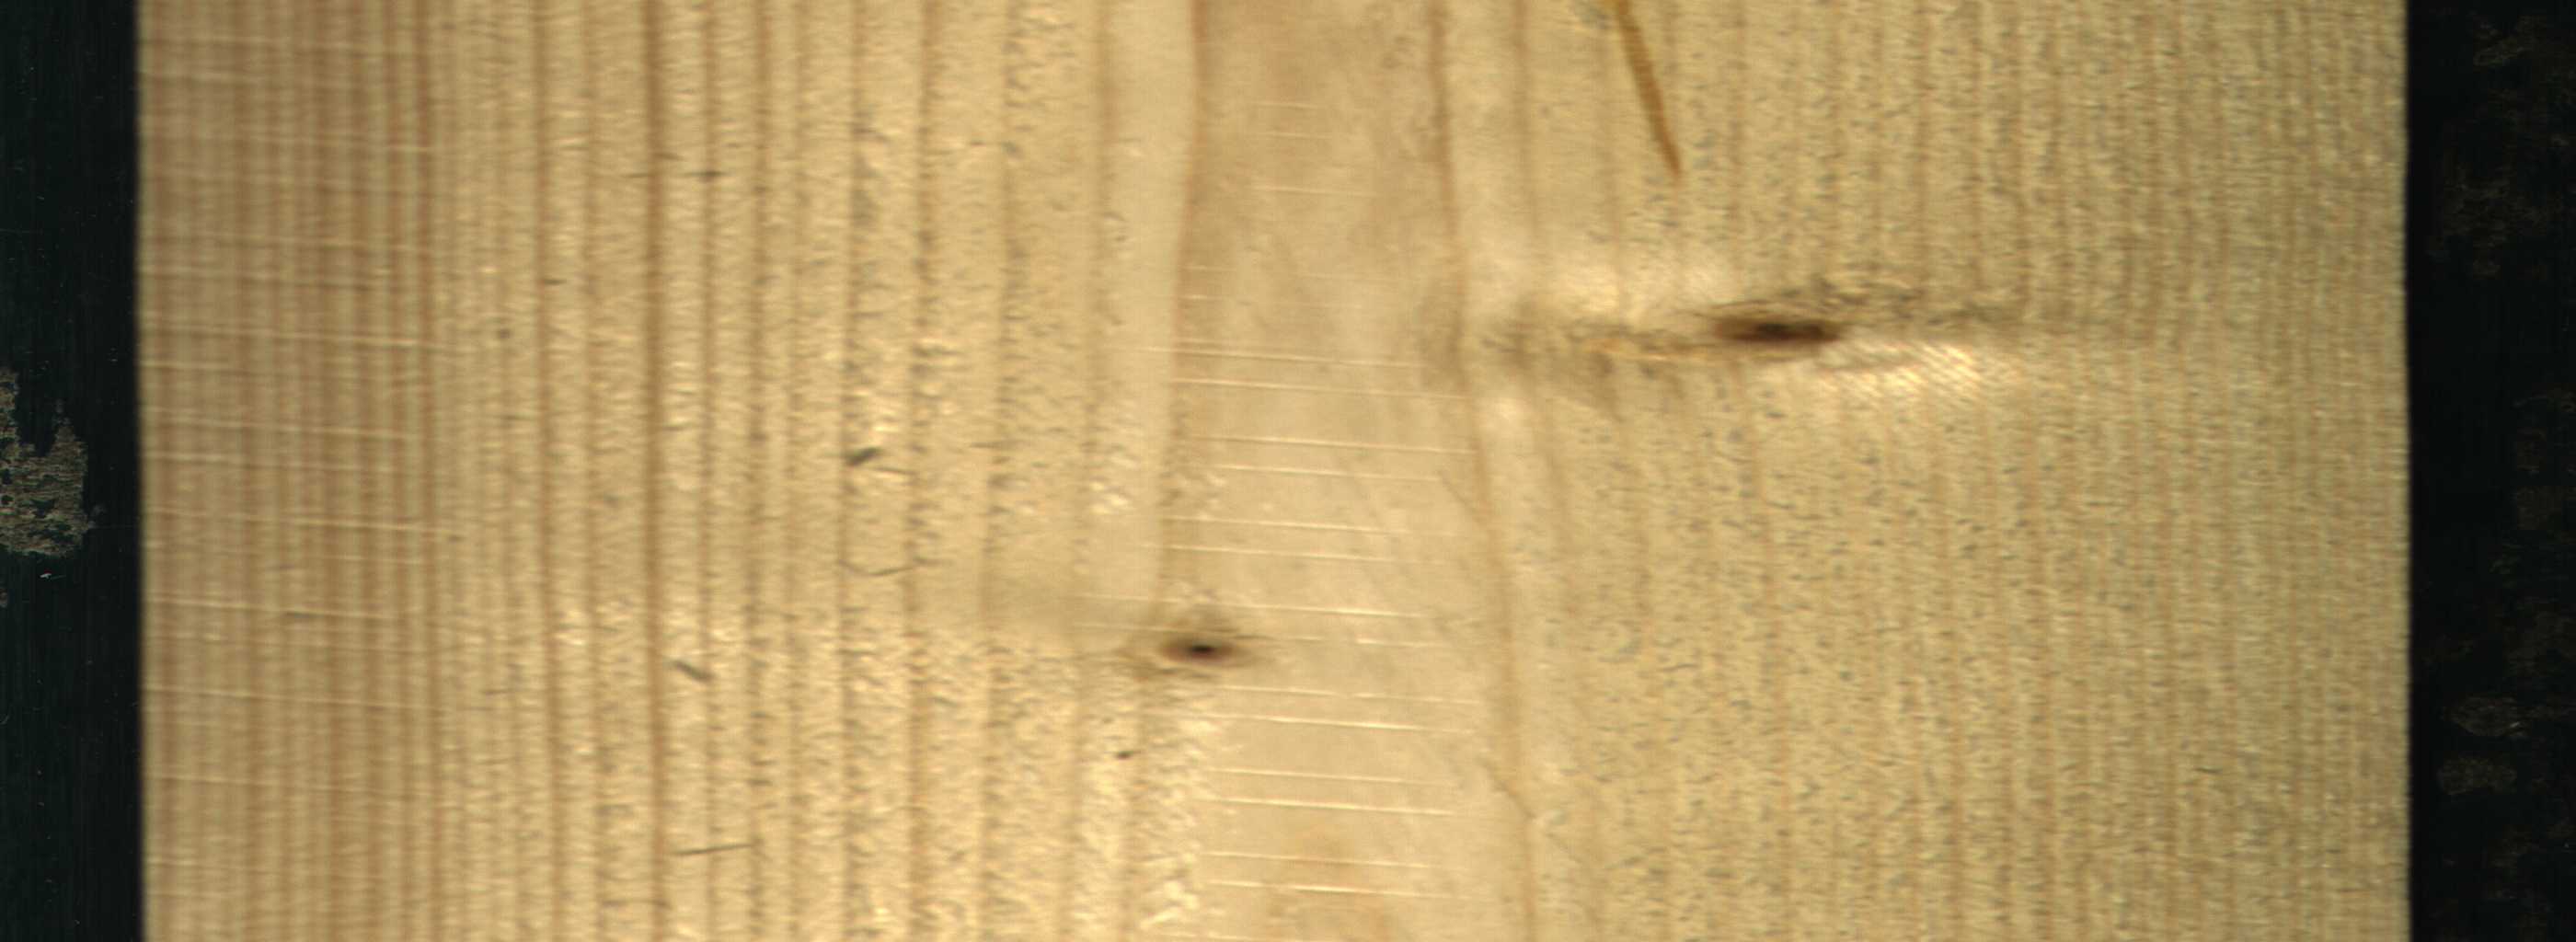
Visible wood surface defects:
resin
Live_Knot
Live_Knot